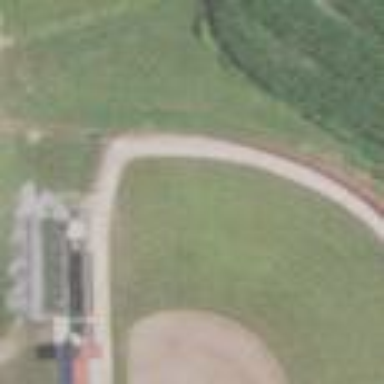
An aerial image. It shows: Baseball pitch for leisure and sports activities.